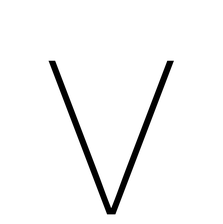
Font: Inter_Thin